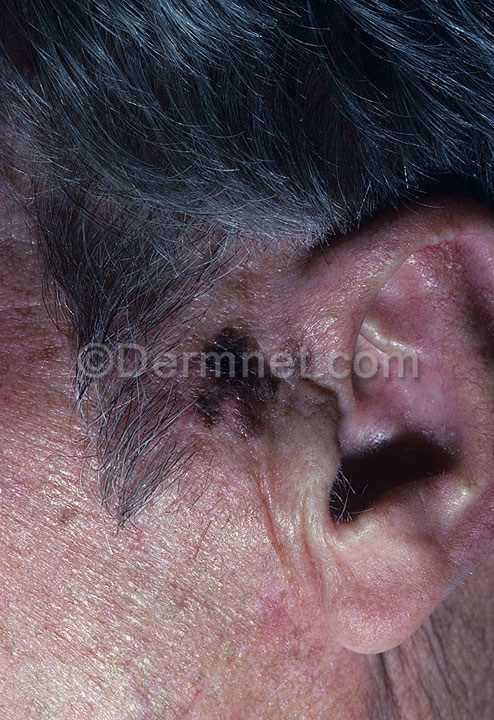
Disease: Melanoma Skin Cancer Nevi and Moles